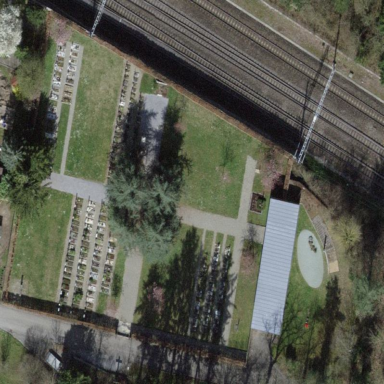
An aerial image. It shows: Cemetery.